Question: So, I have a custom cell class and in the implementation I have this code:
'''
- (void)layoutSubviews {
[super layoutSubviews];
CGRect contentRect = self.contentView.bounds;
CGFloat boundsX = contentRect.origin.x;
CGRect frame;
frame = CGRectMake(boundsX+10,10, 50, 50);
picture.frame = frame;
frame = CGRectMake(boundsX+75 ,0, 170, 50);
nameLabel.frame = frame;
frame = CGRectMake(boundsX+75 ,43, 225, 23);
costLabel.frame = frame;
frame = CGRectMake(boundsX+280, 30, 8, 13);
arrow.frame = frame;
}
'''
Now let's see how this layout works at the picture below:

I am satisfied with the result, but I also want to change position in the cell according to the . If there are two 'lines' of text in the , I don't want to change the costLabel position, however if there are just one 'line' of text in the , I want to move upper, so I can rid off the space and make closer to .
I tried this in the :
'''
CGRect frame = cell.costLabel.frame;
frame.origin.y = frame.origin.y-10; // new y coordinate
cell.costLabel.frame = frame;
'''
But it didn't work.
Any solutions or ideas, how can I change 'CGRect' coordinates (y origin) ?
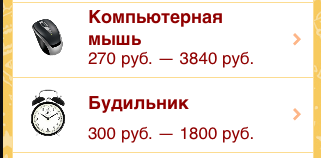
Answer: layoutSubviews is going to be called when it wants to draw your cell. Make your frame changes in layoutSubviews (i.e.
'''
if (thereIsOnlyOneLineInThisCell) {
frame = CGRectMake(boundsX+75 ,43 -10, 225, 23);
} else {
frame = CGRectMake(boundsX+75 ,43, 225, 23);
}
costLabel.frame = frame;
'''